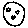
Label: moon